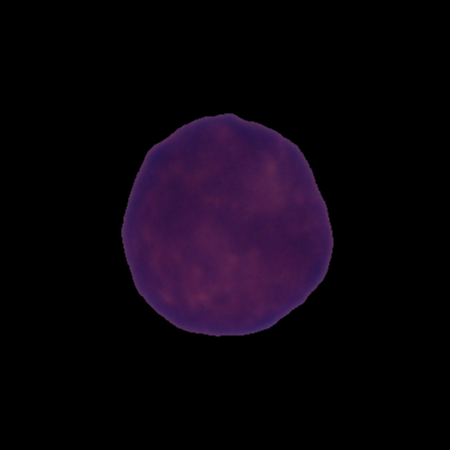
Label: cancer